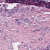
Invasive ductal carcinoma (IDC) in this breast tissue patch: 1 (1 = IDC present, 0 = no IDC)